Question: I want to change font family default to my font family.
it's possible?
please help me
Thank you.

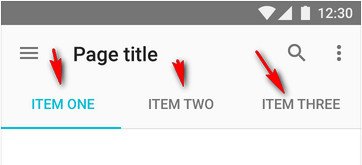
Answer: Add font files(.ttf,.ttc,.otf etc ) in assets folder
set Fonts is to do it programatically:
'''
TextView tv= (TextView)findViewById(R.id.custom);
Typeface face=Typeface.createFromAsset(getAssets(), "fonts/heartbre.ttf");
tv.setTypeface(face);
'''